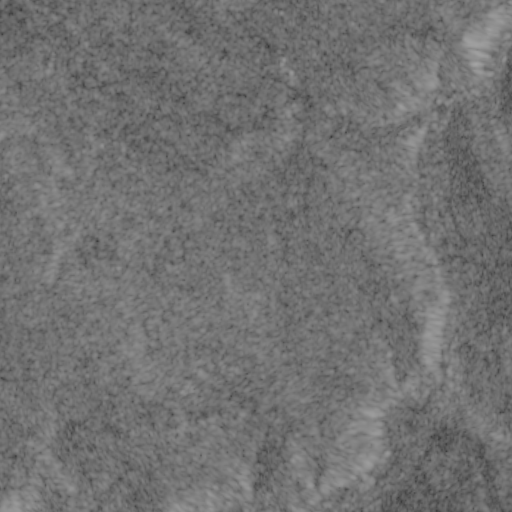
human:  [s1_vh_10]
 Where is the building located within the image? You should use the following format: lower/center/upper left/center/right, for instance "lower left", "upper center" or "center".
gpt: The building is located in the right of the image.
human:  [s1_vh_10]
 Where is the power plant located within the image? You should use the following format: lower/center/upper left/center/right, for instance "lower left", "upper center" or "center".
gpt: There is no power plant in the image.

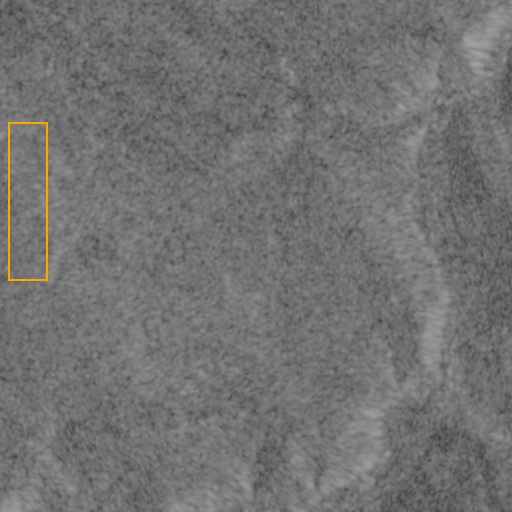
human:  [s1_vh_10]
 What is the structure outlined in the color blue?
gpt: There is no blue outline.
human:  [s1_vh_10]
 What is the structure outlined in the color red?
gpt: There is no structure outlined in red.